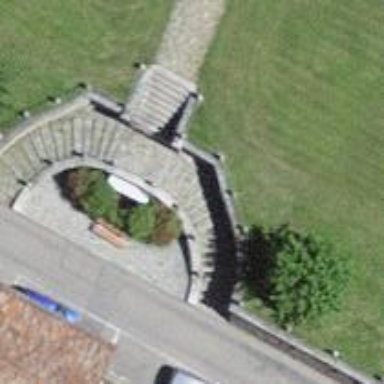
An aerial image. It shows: Road with steps.